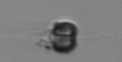
Label: Apedinella